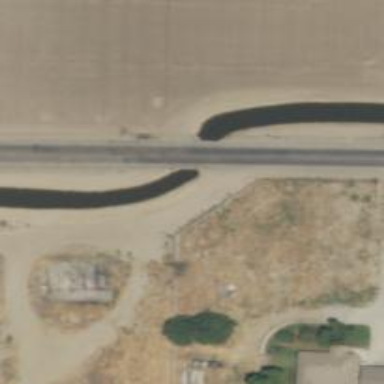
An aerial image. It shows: Culvert underpass for canal.